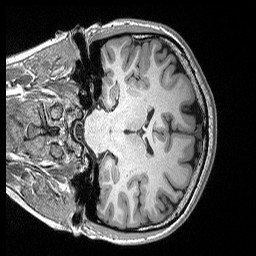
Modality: T1w
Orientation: coronal
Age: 21
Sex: female